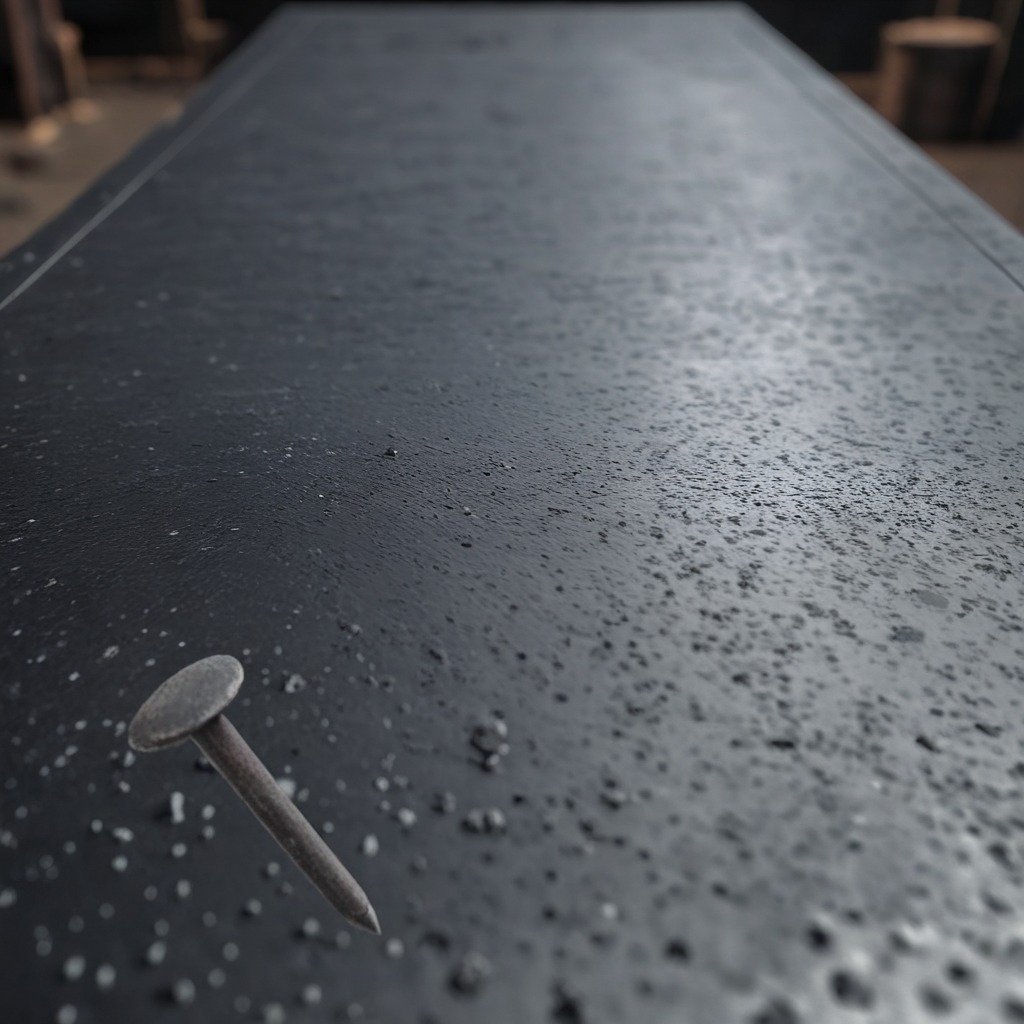
A nail is lying on a cold steel table in a mining workshop.